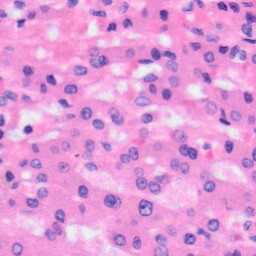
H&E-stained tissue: Liver